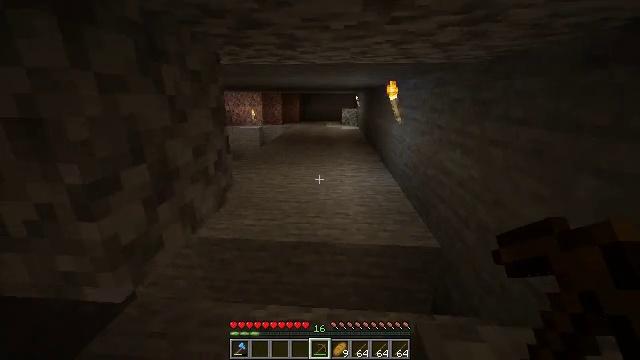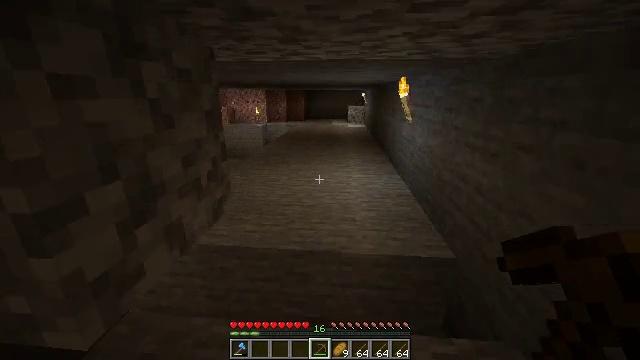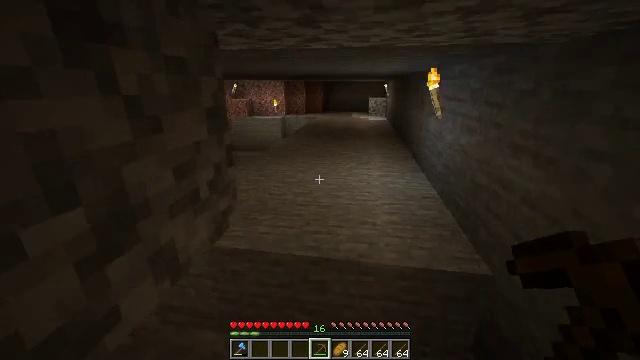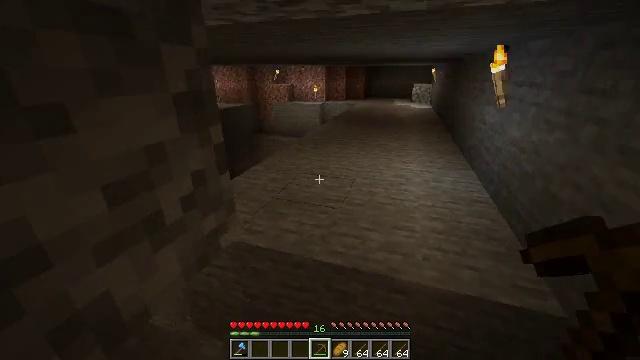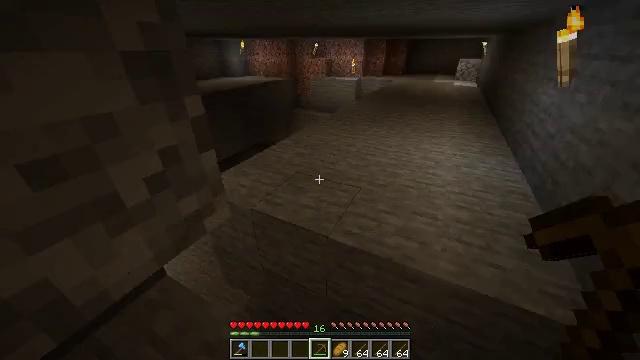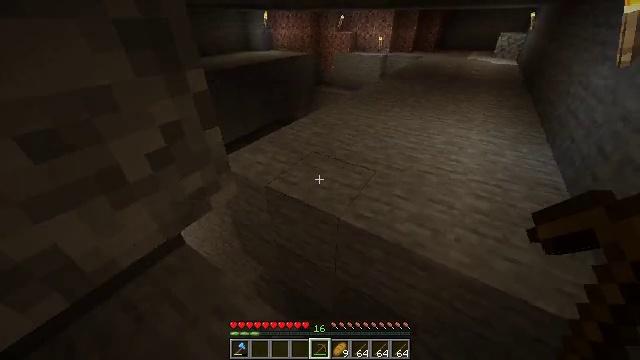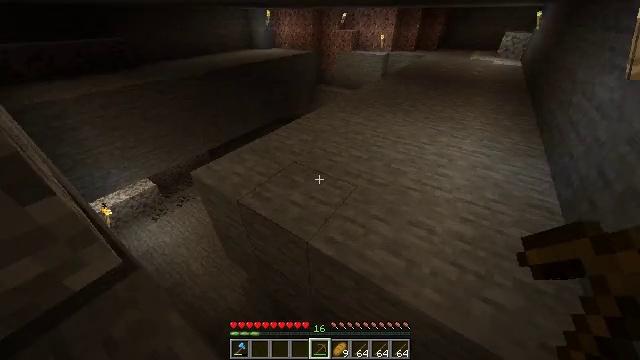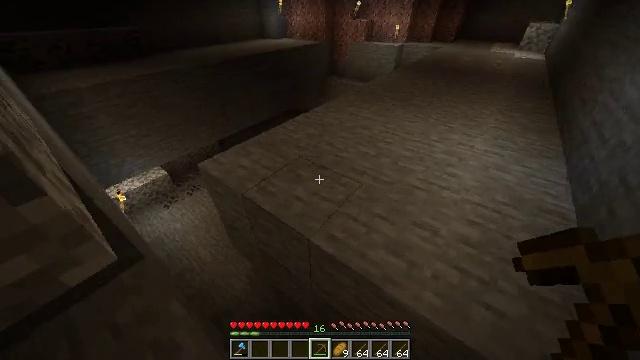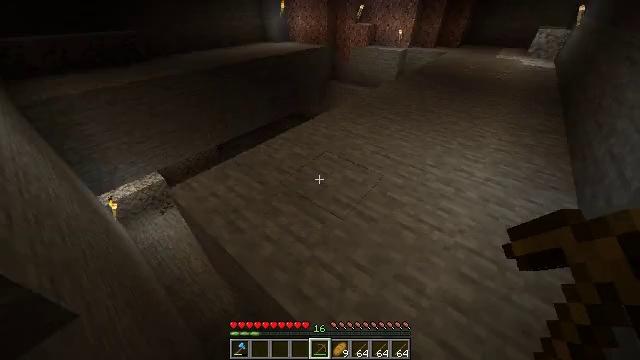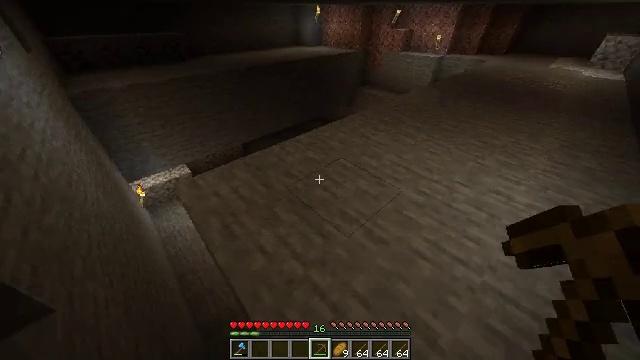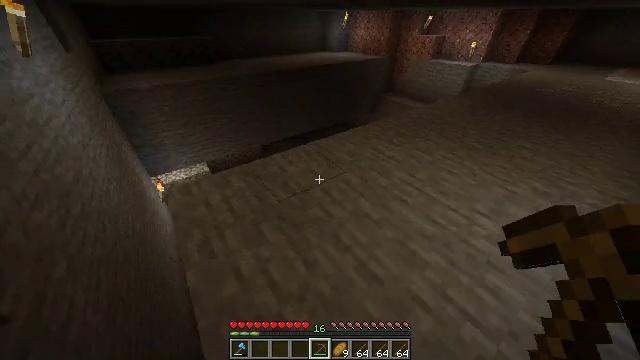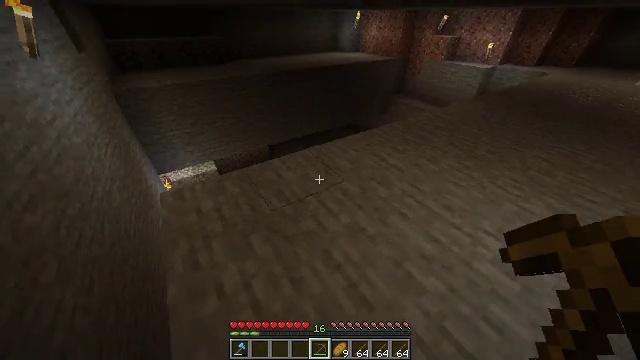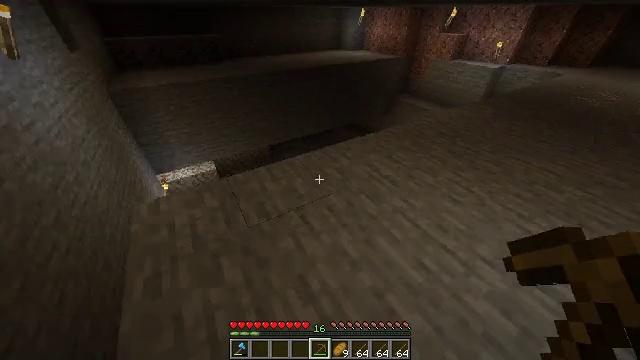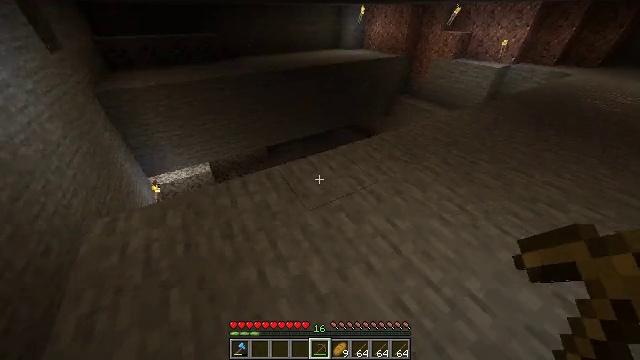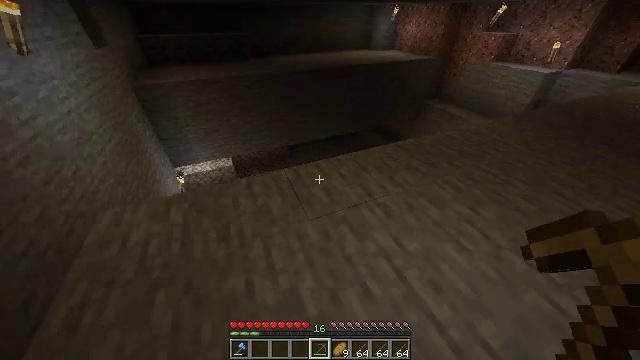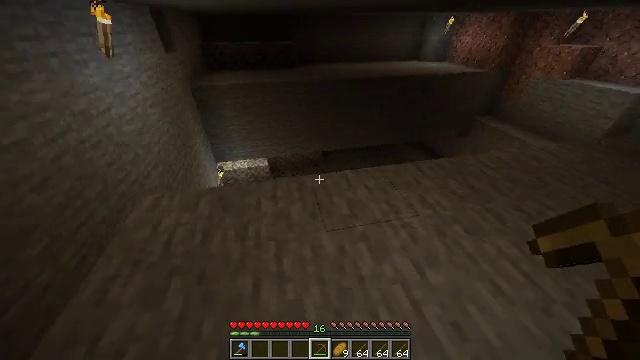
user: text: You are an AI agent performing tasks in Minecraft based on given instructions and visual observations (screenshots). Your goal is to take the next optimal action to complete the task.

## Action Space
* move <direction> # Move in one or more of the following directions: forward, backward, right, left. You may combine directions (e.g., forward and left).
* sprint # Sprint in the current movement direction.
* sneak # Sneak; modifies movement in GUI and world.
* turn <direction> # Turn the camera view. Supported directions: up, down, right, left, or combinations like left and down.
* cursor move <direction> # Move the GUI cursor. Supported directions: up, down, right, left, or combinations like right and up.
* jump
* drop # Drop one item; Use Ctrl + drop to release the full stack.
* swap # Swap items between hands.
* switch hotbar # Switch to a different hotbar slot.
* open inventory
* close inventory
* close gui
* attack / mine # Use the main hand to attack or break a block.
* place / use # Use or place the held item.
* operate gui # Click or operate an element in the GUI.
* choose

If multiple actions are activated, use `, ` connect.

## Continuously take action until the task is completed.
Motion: motion action
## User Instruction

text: Break the netherrack block.
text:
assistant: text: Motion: move forward, sprint, turn left
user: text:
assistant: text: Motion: move forward, sprint, turn left and down
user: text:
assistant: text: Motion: move forward and move right, sprint, turn left and down
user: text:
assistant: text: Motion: move forward and move right, sprint, turn left and down
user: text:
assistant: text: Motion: move forward and move right, sprint, turn left and down
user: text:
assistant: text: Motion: move forward and move right, sprint, turn left and down
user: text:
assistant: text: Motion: move forward and move right, sprint, turn left and down, jump
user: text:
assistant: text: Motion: move forward and move right, sprint, turn left, jump
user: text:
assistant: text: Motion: move forward and move right, sprint, turn left and up, jump
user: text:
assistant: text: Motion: move forward and move right, sprint, turn left and up, jump
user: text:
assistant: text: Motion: move forward and move right, sprint, turn left, jump
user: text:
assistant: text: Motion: move forward and move right, sprint, turn left, jump
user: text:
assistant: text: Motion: move forward and move right, sprint, turn left, jump
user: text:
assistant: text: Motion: move forward and move right, sprint, turn left, jump
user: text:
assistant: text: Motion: move forward and move right, sprint, turn left and up
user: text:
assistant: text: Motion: move forward and move right, sprint, turn left and up
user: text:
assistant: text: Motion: move forward and move right, sprint, turn left and up
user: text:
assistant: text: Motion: move forward, sprint
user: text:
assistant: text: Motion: move forward, turn left
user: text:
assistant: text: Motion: turn left and up
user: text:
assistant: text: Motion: turn left and up
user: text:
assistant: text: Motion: turn left and up
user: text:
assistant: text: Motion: move left, turn left
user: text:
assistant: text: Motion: move left
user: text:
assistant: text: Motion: move left
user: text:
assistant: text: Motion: move left
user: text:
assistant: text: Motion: move left
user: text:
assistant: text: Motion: no_op
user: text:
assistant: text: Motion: no_op
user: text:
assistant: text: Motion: move forward